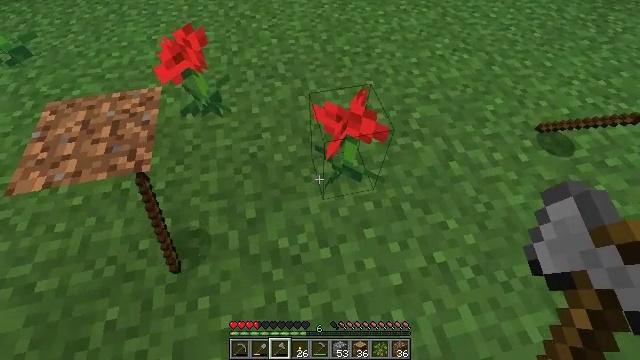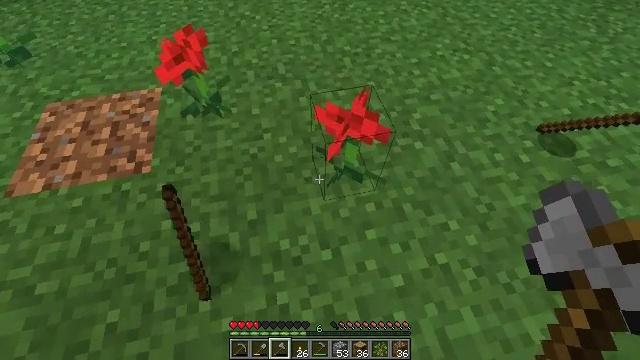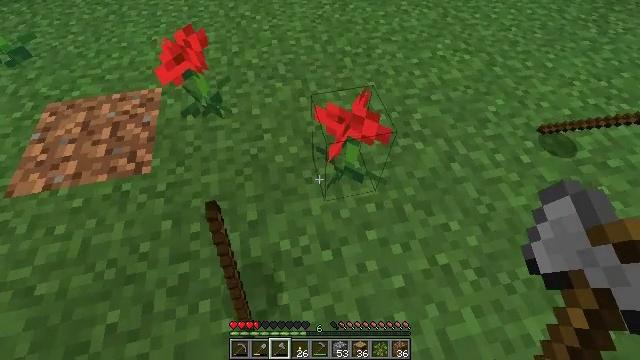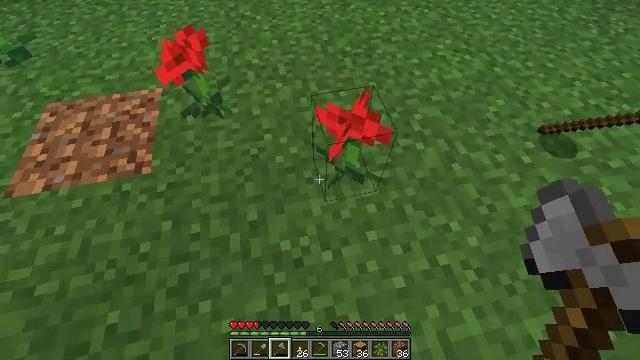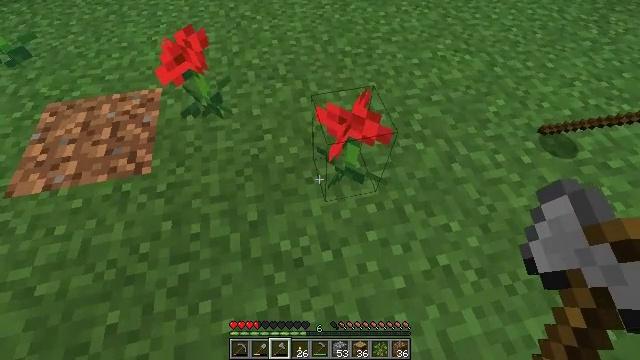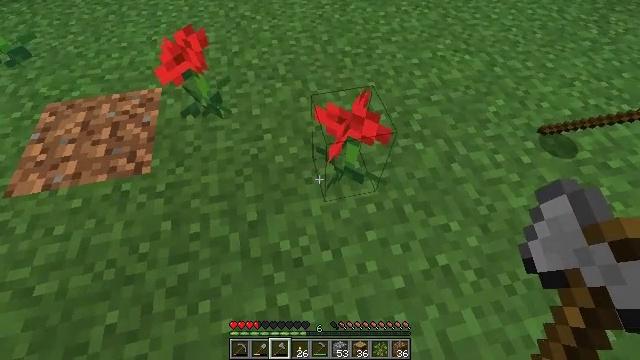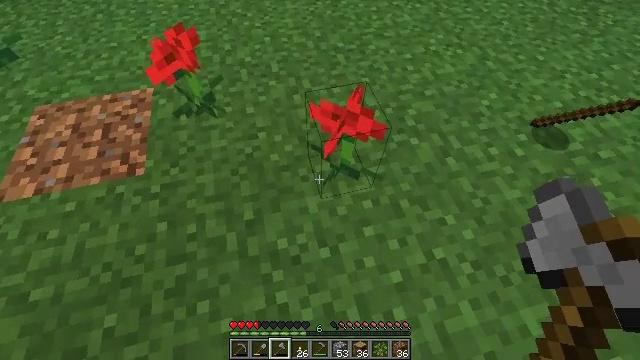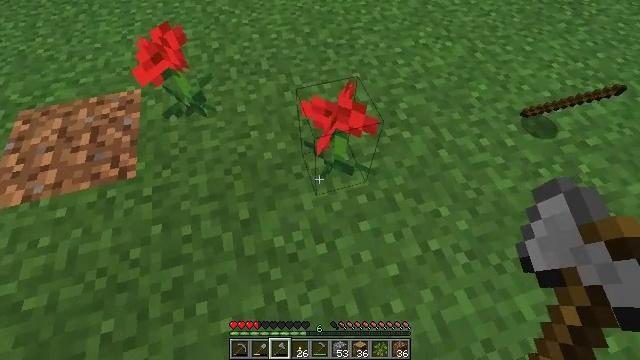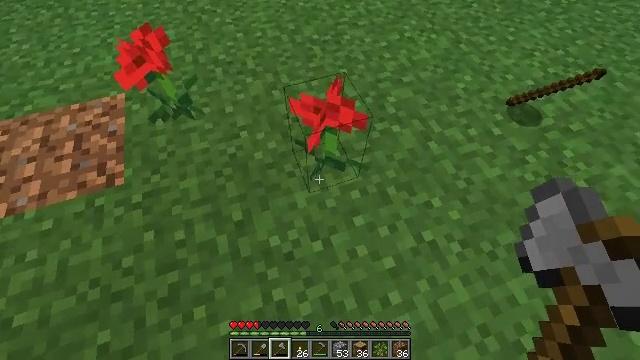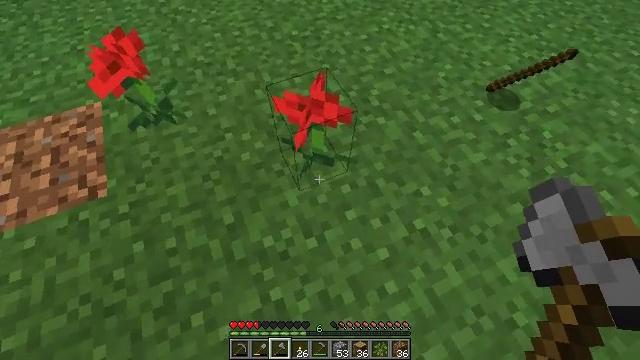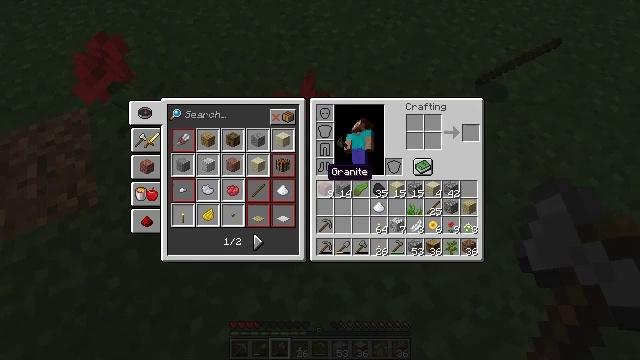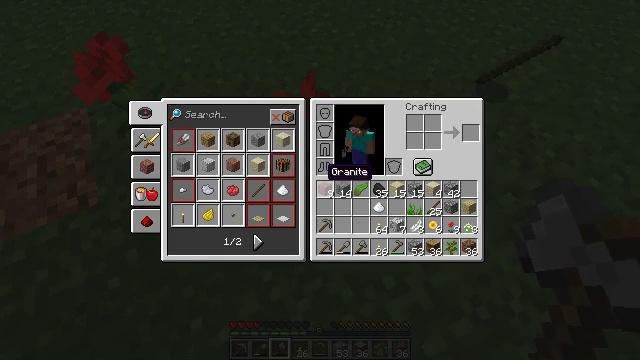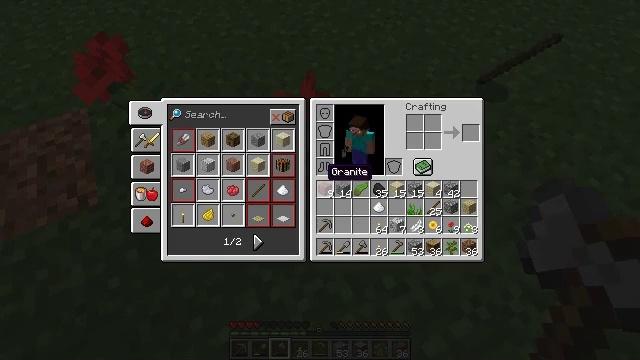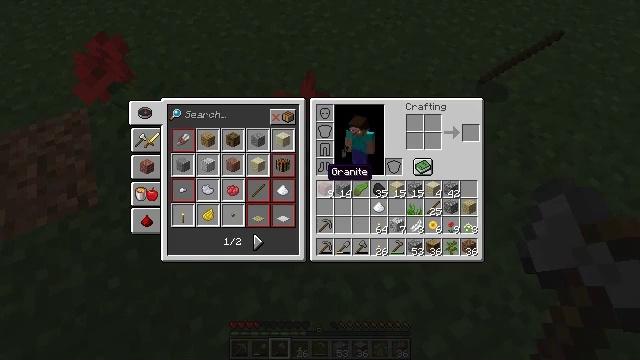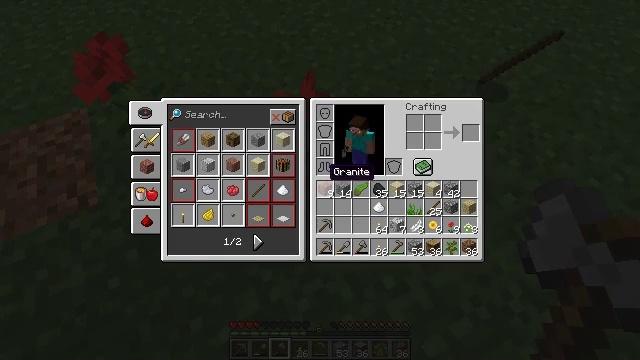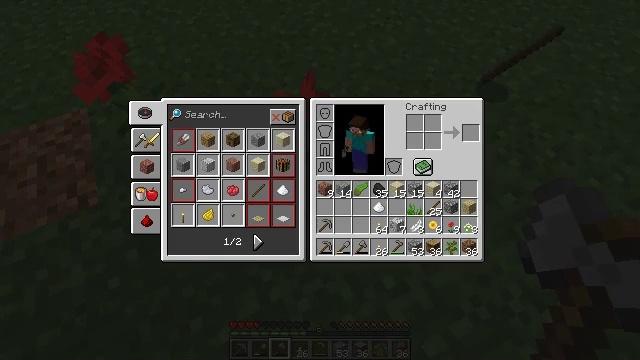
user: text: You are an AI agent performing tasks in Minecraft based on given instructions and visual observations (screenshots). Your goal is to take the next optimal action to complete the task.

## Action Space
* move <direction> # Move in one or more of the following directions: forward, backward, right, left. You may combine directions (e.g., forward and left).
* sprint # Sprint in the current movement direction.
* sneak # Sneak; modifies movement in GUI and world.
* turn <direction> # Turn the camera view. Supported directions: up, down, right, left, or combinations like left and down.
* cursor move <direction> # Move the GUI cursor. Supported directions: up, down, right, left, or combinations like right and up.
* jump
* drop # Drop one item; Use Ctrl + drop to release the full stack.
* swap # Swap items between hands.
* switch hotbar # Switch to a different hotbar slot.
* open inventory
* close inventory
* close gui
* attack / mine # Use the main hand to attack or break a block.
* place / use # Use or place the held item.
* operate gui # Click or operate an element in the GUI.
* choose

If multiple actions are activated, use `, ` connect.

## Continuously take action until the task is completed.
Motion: motion action
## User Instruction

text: Break the sugar cane.
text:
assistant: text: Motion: no_op
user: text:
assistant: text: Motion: no_op
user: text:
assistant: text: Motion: no_op
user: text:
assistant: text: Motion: no_op
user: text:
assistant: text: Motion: no_op
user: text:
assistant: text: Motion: turn right
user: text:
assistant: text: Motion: turn right
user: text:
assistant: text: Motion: turn right
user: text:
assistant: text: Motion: turn right
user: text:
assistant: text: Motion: turn right, close inventory
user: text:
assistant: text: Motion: close inventory
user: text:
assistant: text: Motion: close inventory
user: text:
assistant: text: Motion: close inventory
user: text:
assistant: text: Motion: close inventory
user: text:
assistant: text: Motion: cursor move right, open gui
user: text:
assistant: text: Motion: cursor move right
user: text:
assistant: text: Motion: cursor move up
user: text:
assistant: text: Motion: no_op
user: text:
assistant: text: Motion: no_op
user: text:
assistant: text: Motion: no_op
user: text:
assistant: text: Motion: cursor move left
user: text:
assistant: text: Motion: cursor move right
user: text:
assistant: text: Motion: cursor move right and down
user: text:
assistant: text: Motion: cursor move right and down
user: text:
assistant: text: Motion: cursor move right and down
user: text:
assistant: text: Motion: cursor move right
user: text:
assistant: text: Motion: no_op
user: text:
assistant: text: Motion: cursor move up
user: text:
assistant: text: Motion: no_op
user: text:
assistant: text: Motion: no_op